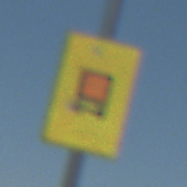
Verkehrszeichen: KennzeichnungspflichtigeFahrzeugeGefaehrlicheGueterOhnePfeilsymbol
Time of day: Midday
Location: Outdoor (Nature)
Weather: Clear
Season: NotSpecified
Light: Natural